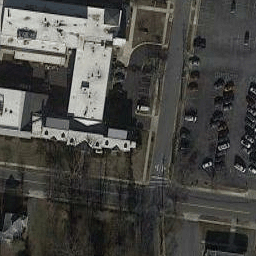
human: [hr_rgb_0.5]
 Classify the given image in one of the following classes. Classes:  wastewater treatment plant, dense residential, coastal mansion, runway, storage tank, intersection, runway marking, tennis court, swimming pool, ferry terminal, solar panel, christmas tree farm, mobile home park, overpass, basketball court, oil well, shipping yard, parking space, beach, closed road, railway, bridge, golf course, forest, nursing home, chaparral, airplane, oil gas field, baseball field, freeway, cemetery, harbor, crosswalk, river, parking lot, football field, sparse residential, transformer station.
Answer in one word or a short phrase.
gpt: nursing home